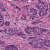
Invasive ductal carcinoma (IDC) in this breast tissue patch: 1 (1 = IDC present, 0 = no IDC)